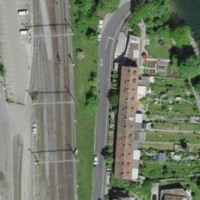
EUNIS habitat code: 57
Species observed at this site:
Squalius cephalus